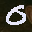
Label: 0